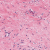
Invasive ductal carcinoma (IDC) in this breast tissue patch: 0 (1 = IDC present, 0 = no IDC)